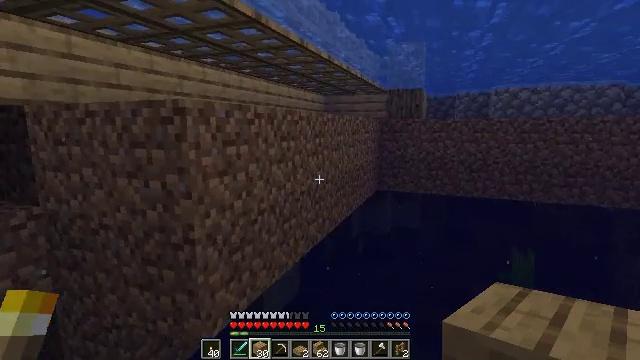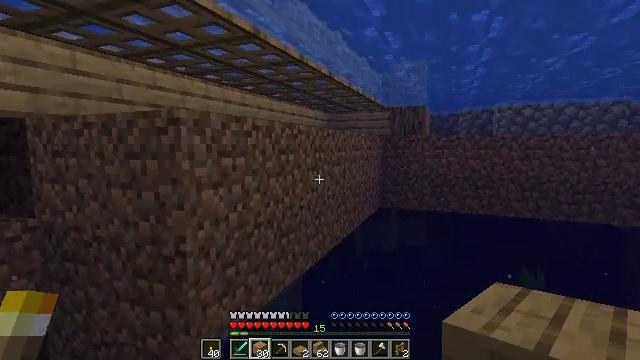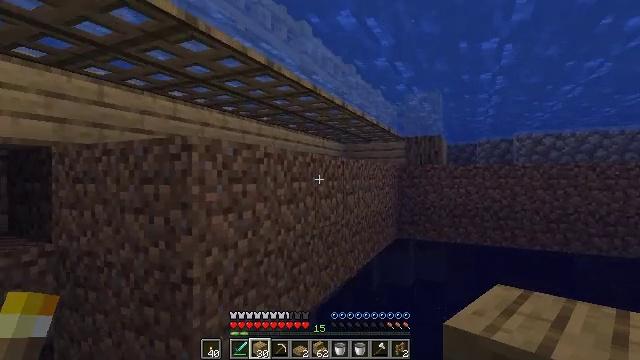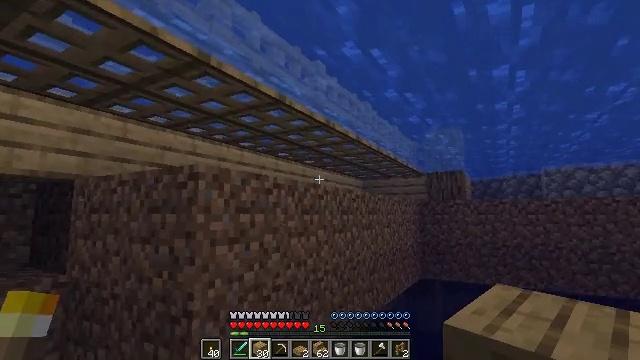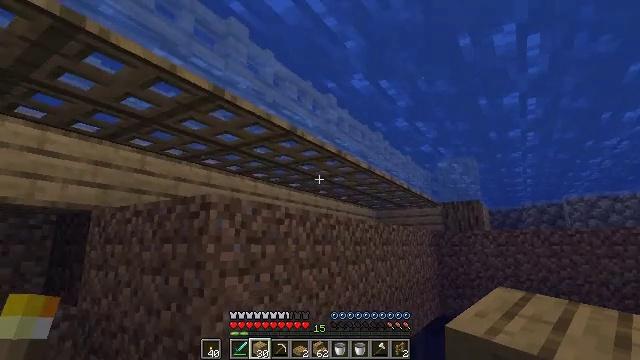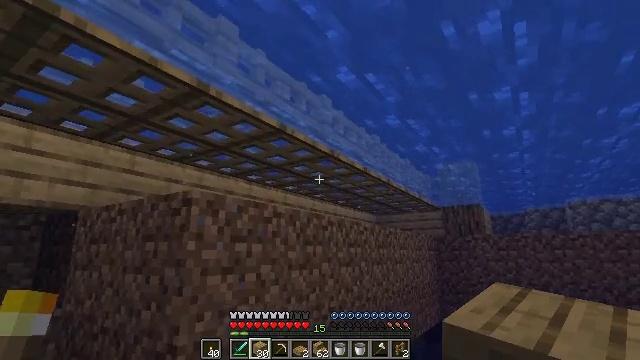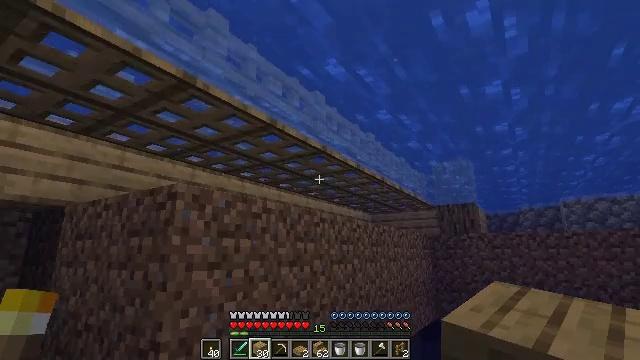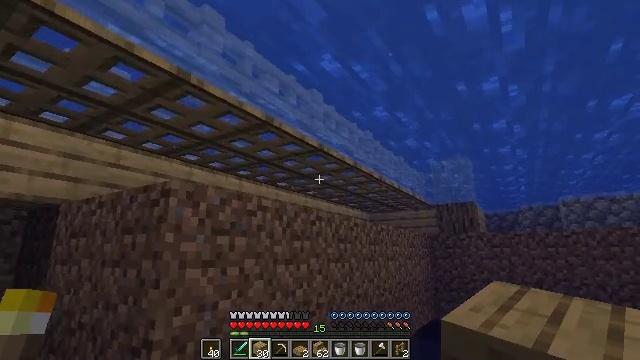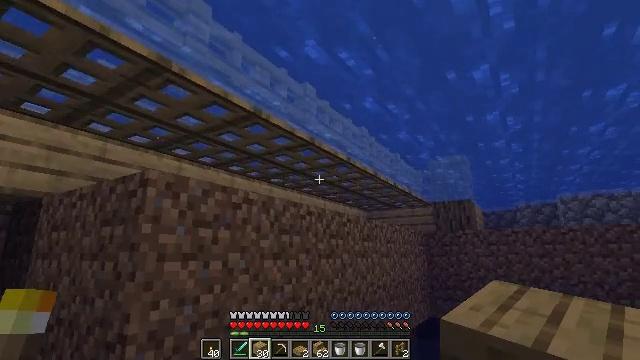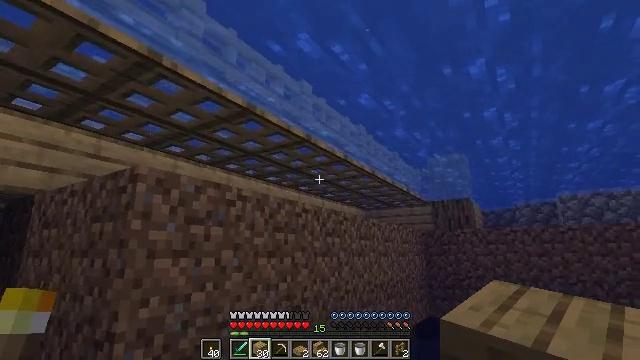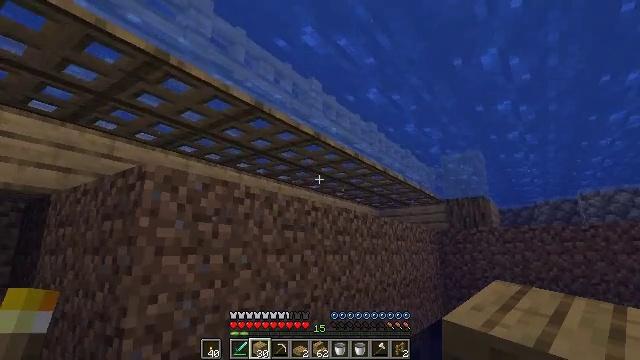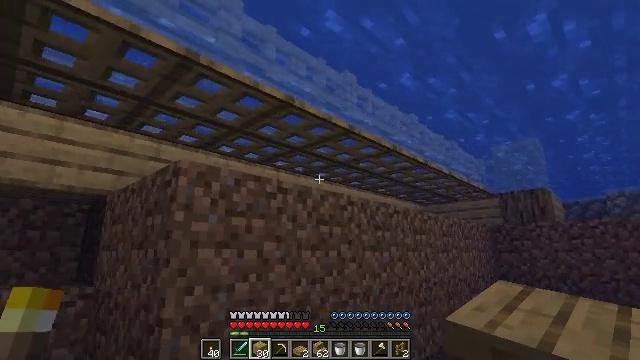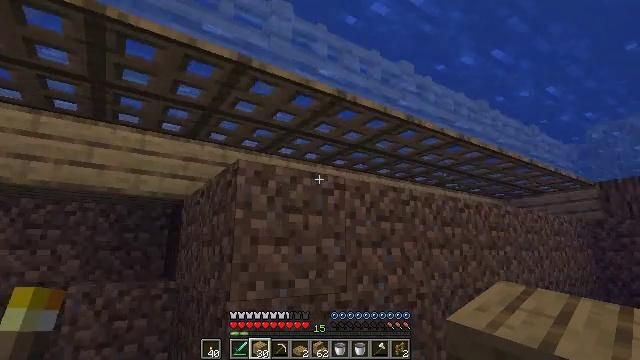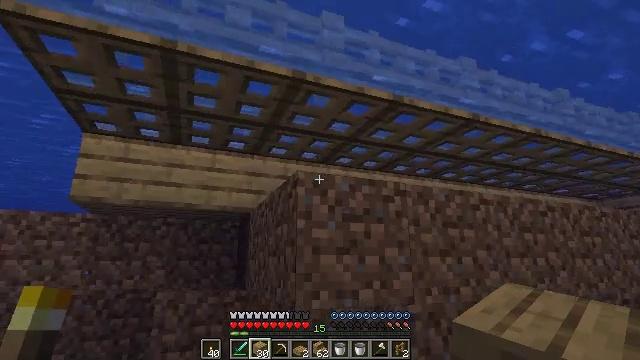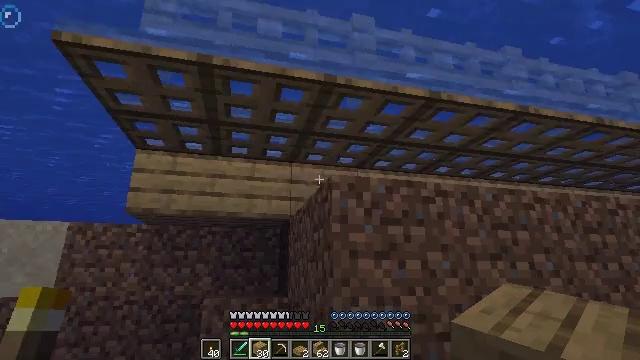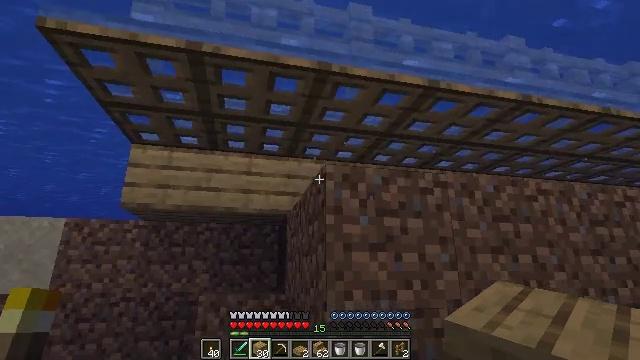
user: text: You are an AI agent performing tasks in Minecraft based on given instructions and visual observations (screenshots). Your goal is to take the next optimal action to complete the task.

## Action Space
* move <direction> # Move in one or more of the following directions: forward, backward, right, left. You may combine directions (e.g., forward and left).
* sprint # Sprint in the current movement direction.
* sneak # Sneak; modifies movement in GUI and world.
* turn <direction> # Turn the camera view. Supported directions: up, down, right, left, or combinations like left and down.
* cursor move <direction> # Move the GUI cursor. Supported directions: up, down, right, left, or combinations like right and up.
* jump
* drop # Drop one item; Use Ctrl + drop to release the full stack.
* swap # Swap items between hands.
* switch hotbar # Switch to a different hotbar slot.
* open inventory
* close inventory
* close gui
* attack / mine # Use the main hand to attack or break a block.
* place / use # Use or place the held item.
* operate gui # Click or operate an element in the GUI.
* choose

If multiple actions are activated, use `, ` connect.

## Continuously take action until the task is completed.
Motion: motion action
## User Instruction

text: Get the oak trapdoor back into your inventory.
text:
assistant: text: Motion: move forward and move right, turn left and up
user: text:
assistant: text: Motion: move forward and move right, turn left and up
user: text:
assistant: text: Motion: move forward and move right, turn left and up
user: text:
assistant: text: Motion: move forward and move right, turn left and up
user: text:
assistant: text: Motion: move forward and move right, turn up
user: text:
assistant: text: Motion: move forward and move right
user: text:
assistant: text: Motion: move forward and move right
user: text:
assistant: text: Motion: move forward and move right
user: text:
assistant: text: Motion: move forward and move right
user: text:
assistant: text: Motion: move forward and move right, turn left
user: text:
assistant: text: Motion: move forward, turn left
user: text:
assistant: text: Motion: move forward, turn left
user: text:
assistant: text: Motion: move forward, turn left and up
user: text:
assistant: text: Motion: move forward, turn left and up
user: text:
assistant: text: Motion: move forward
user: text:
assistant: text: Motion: move forward
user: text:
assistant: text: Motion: move forward, turn right
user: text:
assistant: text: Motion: move forward, turn right, jump
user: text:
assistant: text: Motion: move forward, turn right and down, jump
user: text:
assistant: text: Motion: move forward and move right, turn right and down, jump
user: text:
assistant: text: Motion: move forward and move right, turn right and down, jump
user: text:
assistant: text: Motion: move forward and move right, turn right and down, jump
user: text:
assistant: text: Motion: move forward and move right, turn right and down, jump
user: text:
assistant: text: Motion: move forward and move right, turn right and down, jump
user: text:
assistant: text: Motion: move forward and move right, turn right and down, jump
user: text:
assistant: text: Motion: move forward and move right, sprint, turn right and down, jump
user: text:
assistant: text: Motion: move forward and move right, sprint, turn right and down, jump
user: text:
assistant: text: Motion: move forward, sprint, turn right, jump
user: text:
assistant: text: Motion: move forward, sprint, turn right and down, jump
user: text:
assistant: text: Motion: move forward, sprint, turn right, jump